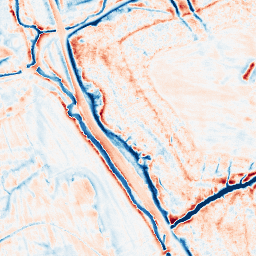
Category: edge_preserving
Decomposition family: guided
Decomposition parameters: radius: 4
eps: 0.01
Upsampling method: lanczos
Upsampling parameters: scale: 8
Upsampling scale: 8